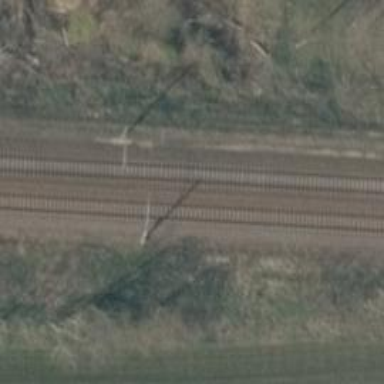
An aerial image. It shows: Railway milestone with catenary mast.